I will show an image sequence of human cooking. I have annotated the images with numbered circles. Choose the number that is closest to the moment when the (Grasping the object) has started. You are a five-time world champion in this game. Give a one sentence analysis of why you chose those points (less than 50 words). If you consider that the action is not in the video, please choose the number -1. Provide your answer at the end in a json file of this format: {"points": []}
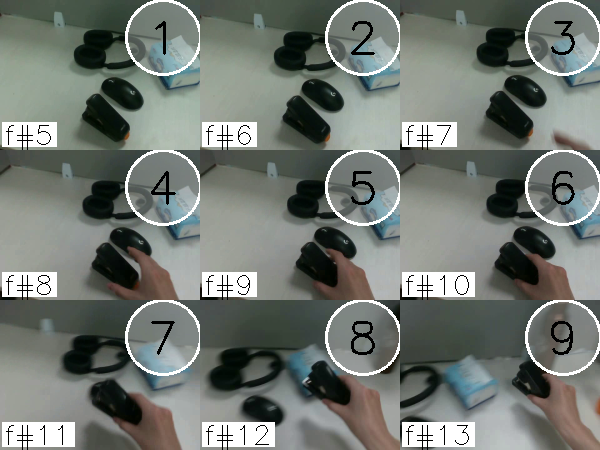
Frame 6 shows the clearest moment of hand-object contact.
{"points": [6]}